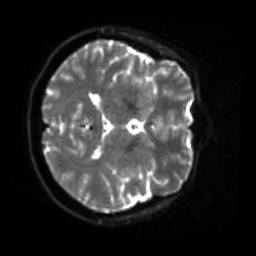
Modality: sbref
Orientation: axial
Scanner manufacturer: siemens
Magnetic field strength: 3 T
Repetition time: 4 s
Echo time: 0.0594 s